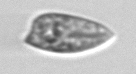
Label: Prorocentrum_dentatum